已知椭圆 $C: \frac{x^2}{4} + \frac{y^2}{b^2} = 1 (0 < b < 2)$，设过点 $A(1,0)$ 的直线 $l$ 交椭圆 $C$ 于 $M$，$N$ 两点，交直线 $x=4$ 于点 $P$，点 $E$ 为直线 $x=1$ 上不同于点 $A$ 的任意一点.

\begin{enumerate}
    \item 椭圆 $C$ 的离心率为 $\frac{1}{2}$，求 $b$ 的值；
    \item 若 $|AM| \ge 1$，求 $b$ 的取值范围；
    \item 若 $b=1$，记直线 $EM$，$EN$，$EP$ 的斜率分别为 $k_1$，$k_2$，$k_3$，问是否存在 $k_1$，$k_2$，$k_3$ 的某种排列 $k_{i_1}$，$k_{i_2}$，$k_{i_3}$ （其中 $\{i_1, i_2, i_3\} = \{1, 2, 3\}$），使得 $k_{i_1}$，$k_{i_2}$，$k_{i_3}$ 成等差数列或等比数列？若存在，写出结论，并加以证明；若不存在，说明理由.
\end{enumerate}
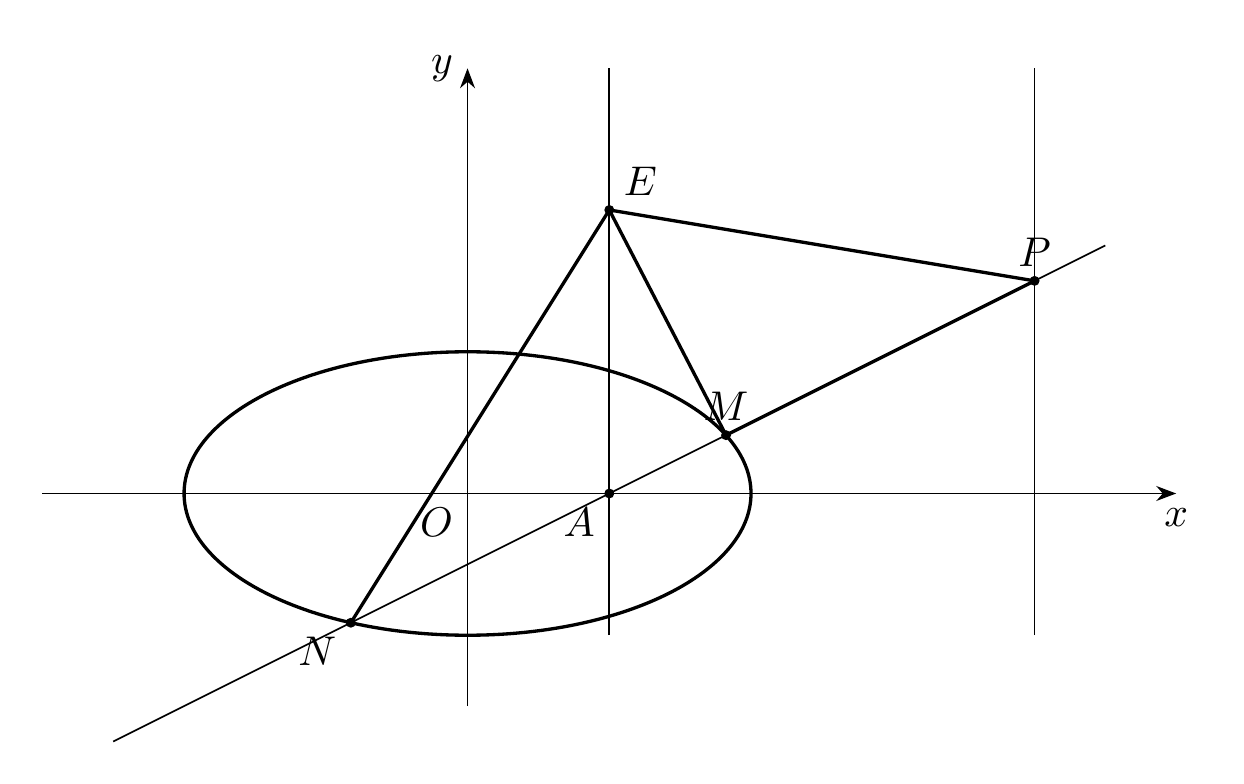
【解答】
\section{答案}
\begin{enumerate}
    \item $\sqrt{3}$
    \item $[\sqrt{2}, 2)$
    \item $k_1$，$k_3$，$k_2$ 或 $k_2$，$k_3$，$k_1$ 成等差数列
\end{enumerate}

% --- 分析部分 ---
\section{分析}
\begin{enumerate}
    \item 根据题意可得 $a=2$，结合 $e=\frac{c}{a}=\frac{1}{2}$，求得 $c$，进而求得 $b$；
    \item 设点 $M(x_1, y_1)$，表示出 $|AM|$，结合 $|AM| \ge 1$ 可得 $x_1 \le \frac{2b^2}{4-b^2}$，结合 $-2 \le x_1 \le 2$ 可得不等式，即可求得答案；
    \item 设点 $E(1,t)$，$t \neq 0$，①若直线 $l$ 斜率为 $0$，直接验证；②直线 $l$ 斜率不为 $0$，设直线 $l: x=my+1 (m \neq 0)$，$M(x_1,y_1)$，$N(x_2,y_2)$，则 $k_1=\frac{y_1-t}{x_1-1}$，$k_2=\frac{y_2-t}{x_2-1}$，$k_3=\frac{\frac{3}{m}-t}{3}=\frac{3-mt}{3m}$，与椭圆方程联立，结合韦达定理求解.
\end{enumerate}

% --- 详解部分 ---
\section{详解}
\subsection{1} 由题意知，$a^2=4$，故 $a=2$，
又离心率 $e=\frac{c}{a}=\frac{1}{2}$，故 $c=1$，于是 $b=\sqrt{a^2-c^2}=\sqrt{3}$.

\subsection{2} 设点 $M(x_1, y_1)$，其中 $\frac{x_1^2}{4}+\frac{y_1^2}{b^2}=1$，$-2 \le x_1 \le 2$ 且 $x_1 \neq 1$，
则 $|AM|=\sqrt{(x_1-1)^2+y_1^2}=\sqrt{(x_1-1)^2+b^2\left(1-\frac{x_1^2}{4}\right)}=\sqrt{\left(1-\frac{b^2}{4}\right)x_1^2-2x_1+b^2+1}$，
由 $|AM| \ge 1$，得 $\left(1-\frac{b^2}{4}\right)x_1^2-2x_1+b^2=(x_1-2)\left[\left(1-\frac{b^2}{4}\right)x_1-\frac{b^2}{2}\right] \ge 0$，
$\because x_1 \le 2$，$0<b<2$，$\therefore x_1-2 \le 0$，$1-\frac{b^2}{4}>0$，$\therefore \left(1-\frac{b^2}{4}\right)x_1-\frac{b^2}{2} \le 0$，$\therefore x_1 \le \frac{2b^2}{4-b^2}$，只需 $2 \le \frac{2b^2}{4-b^2}$，
又 $0<b<2$，故 $\sqrt{2} \le b < 2$，
所以 $b$ 的取值范围是 $[\sqrt{2}, 2)$.

\subsection{3} $k_1$，$k_3$，$k_2$ 或 $k_2$，$k_3$，$k_1$ 成等差数列，证明如下：
若 $b=1$，则 $C: \frac{x^2}{4}+y^2=1$，设点 $E(1,t)$，$t \neq 0$.
\begin{enumerate}
    \item 若直线 $l$ 斜率为 $0$，则点 $P(4,0)$，不妨令点 $M(2,0)$，$N(-2,0)$，
    则 $k_1=-t$，$k_2=\frac{t}{3}$，$k_3=-\frac{t}{3}$，此时 $k_1$，$k_2$，$k_3$ 的任意排列 $k_{i_1}$，$k_{i_2}$，$k_{i_3}$ 均不成等比数列，$k_1$，$k_3$，$k_2$ 或 $k_2$，$k_3$，$k_1$ 成等差数列.
    \item 直线 $l$ 斜率不为 $0$，设直线 $l: x=my+1 (m \neq 0)$，$M(x_1,y_1)$，$N(x_2,y_2)$，则点 $P\left(4, \frac{3}{m}\right)$，
    由 $\begin{cases} x=my+1 \\ \frac{x^2}{4}+y^2=1 \end{cases}$ 得 $(m^2+4)y^2+2my-3=0$，$\Delta=16(m^2+3)>0$，
    故 $y_1+y_2=\frac{-2m}{m^2+4}$，$y_1y_2=\frac{-3}{m^2+4}$，
    因为 $k_1=\frac{y_1-t}{x_1-1}$，$k_2=\frac{y_2-t}{x_2-1}$，$k_3=\frac{\frac{3}{m}-t}{3}=\frac{3-mt}{3m}$，
    所以 $k_1+k_2=\frac{y_1-t}{x_1-1}+\frac{y_2-t}{x_2-1}=\frac{y_1-t}{my_1}+\frac{y_2-t}{my_2}$
    $=\frac{y_2(y_1-t)+y_1(y_2-t)}{my_1y_2}=\frac{2y_1y_2-t(y_1+y_2)}{my_1y_2}=\frac{\frac{-6}{m^2+4}+\frac{2mt}{m^2+4}}{\frac{-3m}{m^2+4}}=\frac{6-2mt}{3m}=2k_3$，
    所以 $k_1$，$k_3$，$k_2$ 或 $k_2$，$k_3$，$k_1$ 成等差数列.
\end{enumerate}
综合上述，$k_1$，$k_3$，$k_2$ 或 $k_2$，$k_3$，$k_1$ 成等差数列.

% --- 点睛部分 ---
\section{点睛}
关键点晴：本题第三问与数列进行了综合，关键在于判断出结论，进而证明.先由直线 $l$ 斜率为 $0$ 时，直接验证 $k_1$，$k_3$，$k_2$ 或 $k_2$，$k_3$，$k_1$ 成等差数列；直线 $l$ 斜率不为 $0$ 时，结合直线方程联立椭圆方程，利用根与系数的关系结合进行化简验证.